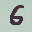
Label: 6